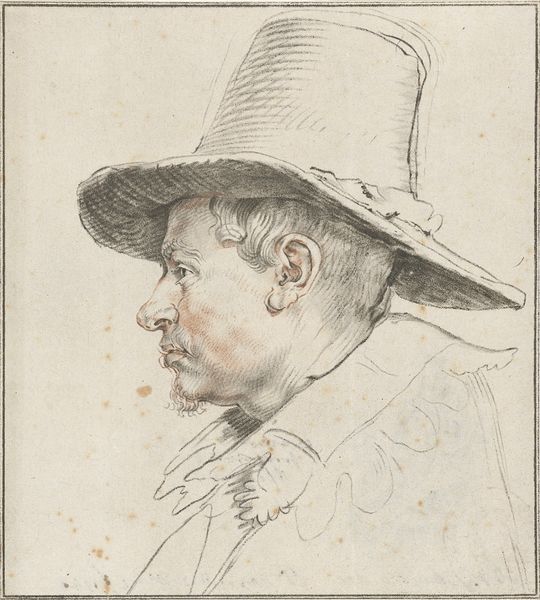
Titel: Portret van een onbekende man
Künstler: Cornelis Ploos van Amstel
Standort: Amsterdam
Institution: Rijksmuseum
Schlagwörter: mann, hut, nase, ohr, skizze, bart, augen, gesicht, porträt, seitenansicht